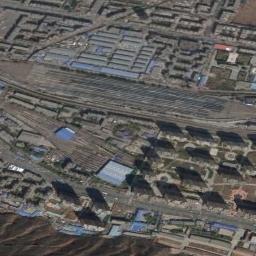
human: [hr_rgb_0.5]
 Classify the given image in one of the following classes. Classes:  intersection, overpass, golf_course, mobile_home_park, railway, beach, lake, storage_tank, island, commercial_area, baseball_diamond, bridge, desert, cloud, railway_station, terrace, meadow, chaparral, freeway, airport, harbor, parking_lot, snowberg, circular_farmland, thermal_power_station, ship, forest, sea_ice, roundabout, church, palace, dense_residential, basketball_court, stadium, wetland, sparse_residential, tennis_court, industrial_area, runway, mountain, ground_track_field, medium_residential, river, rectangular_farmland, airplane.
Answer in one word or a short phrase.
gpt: railway_station